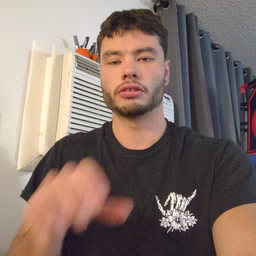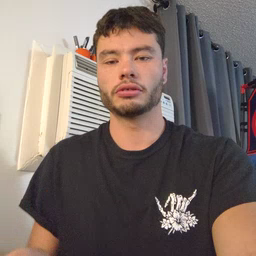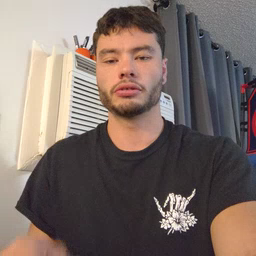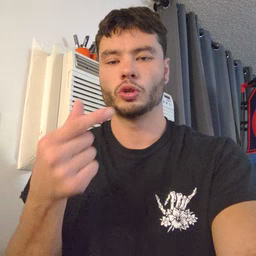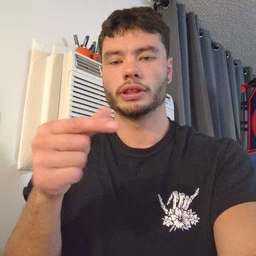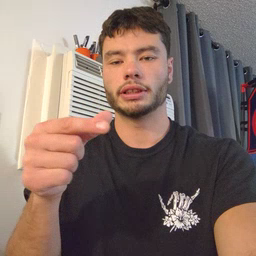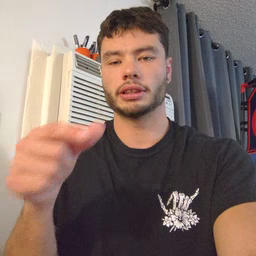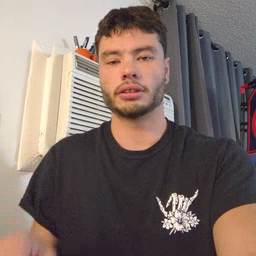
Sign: green